八年级 · 组合几何学
如图所示, 在 $\triangle \mathrm{ABC}$ 中, $\angle \mathrm{BAC}=90^{\circ}, \mathrm{AB}=\mathrm{AC}$,

$\mathrm{MN}$ 是经过点 A 的直线, $\mathrm{BD} \perp \mathrm{MN}, \mathrm{CE} \perp \mathrm{MN}$, 垂足分别为 D, E.

(1) 求证: (1) $\angle \mathrm{BAD}=\angle \mathrm{ACE}$; (2) $\mathrm{BD}=\mathrm{AE}$.

(2) 请写出 $\mathrm{BD}, \mathrm{CE}, \mathrm{DE}$ 三者间的数量关系式, 并证明.

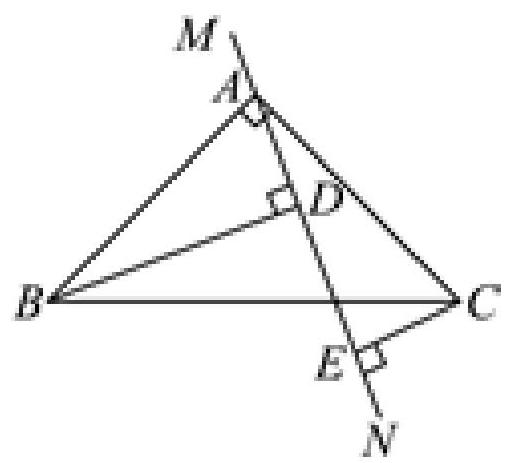
答案: (1) 证明: (1) $\because \angle \mathrm{BAC}=90^{\circ}$,

$\therefore \angle \mathrm{BAD}+\angle \mathrm{CAE}=90^{\circ}$,

$\because \mathrm{CE} \perp \mathrm{MN}, \quad \therefore \angle \mathrm{ACE}+\angle \mathrm{CAE}=90^{\circ}$,

$\therefore \angle \mathrm{BAD}=\angle \mathrm{ACE}$

(2) $\because \mathrm{BD} \perp \mathrm{MN}, \quad \mathrm{CE} \perp \mathrm{MN}$,

$\therefore \angle \mathrm{BDA}=\angle \mathrm{AEC}=90^{\circ}$,

在 $\triangle A B D$ 和 $\triangle C A E$ 中,

$\left\{\begin{array}{l}\angle B D A=\angle A E C \\ \angle B A D=\angle A C E \\ A B=A C\end{array}\right.$,

$\therefore \triangle \mathrm{ABD} \cong \triangle \mathrm{CAE}$,
$\therefore \mathrm{BD}=\mathrm{AE}$

(2) $\mathrm{BD}=\mathrm{CE}+\mathrm{DE}$. 证明如下:

$\because \triangle \mathrm{ABD} \cong \triangle \mathrm{CAE}$

$\therefore \mathrm{BD}=\mathrm{AE}, \mathrm{AD}=\mathrm{CE}$.

$\because \mathrm{AE}=\mathrm{AD}+\mathrm{DE}$,

$\therefore \mathrm{BD}=\mathrm{CE}+\mathrm{DE}$.